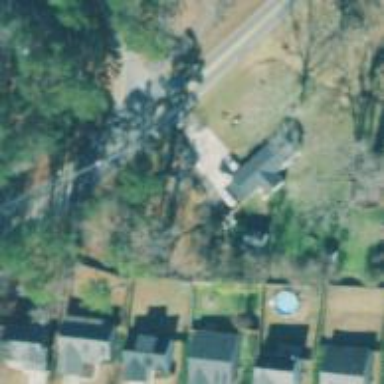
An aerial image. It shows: Power pole.